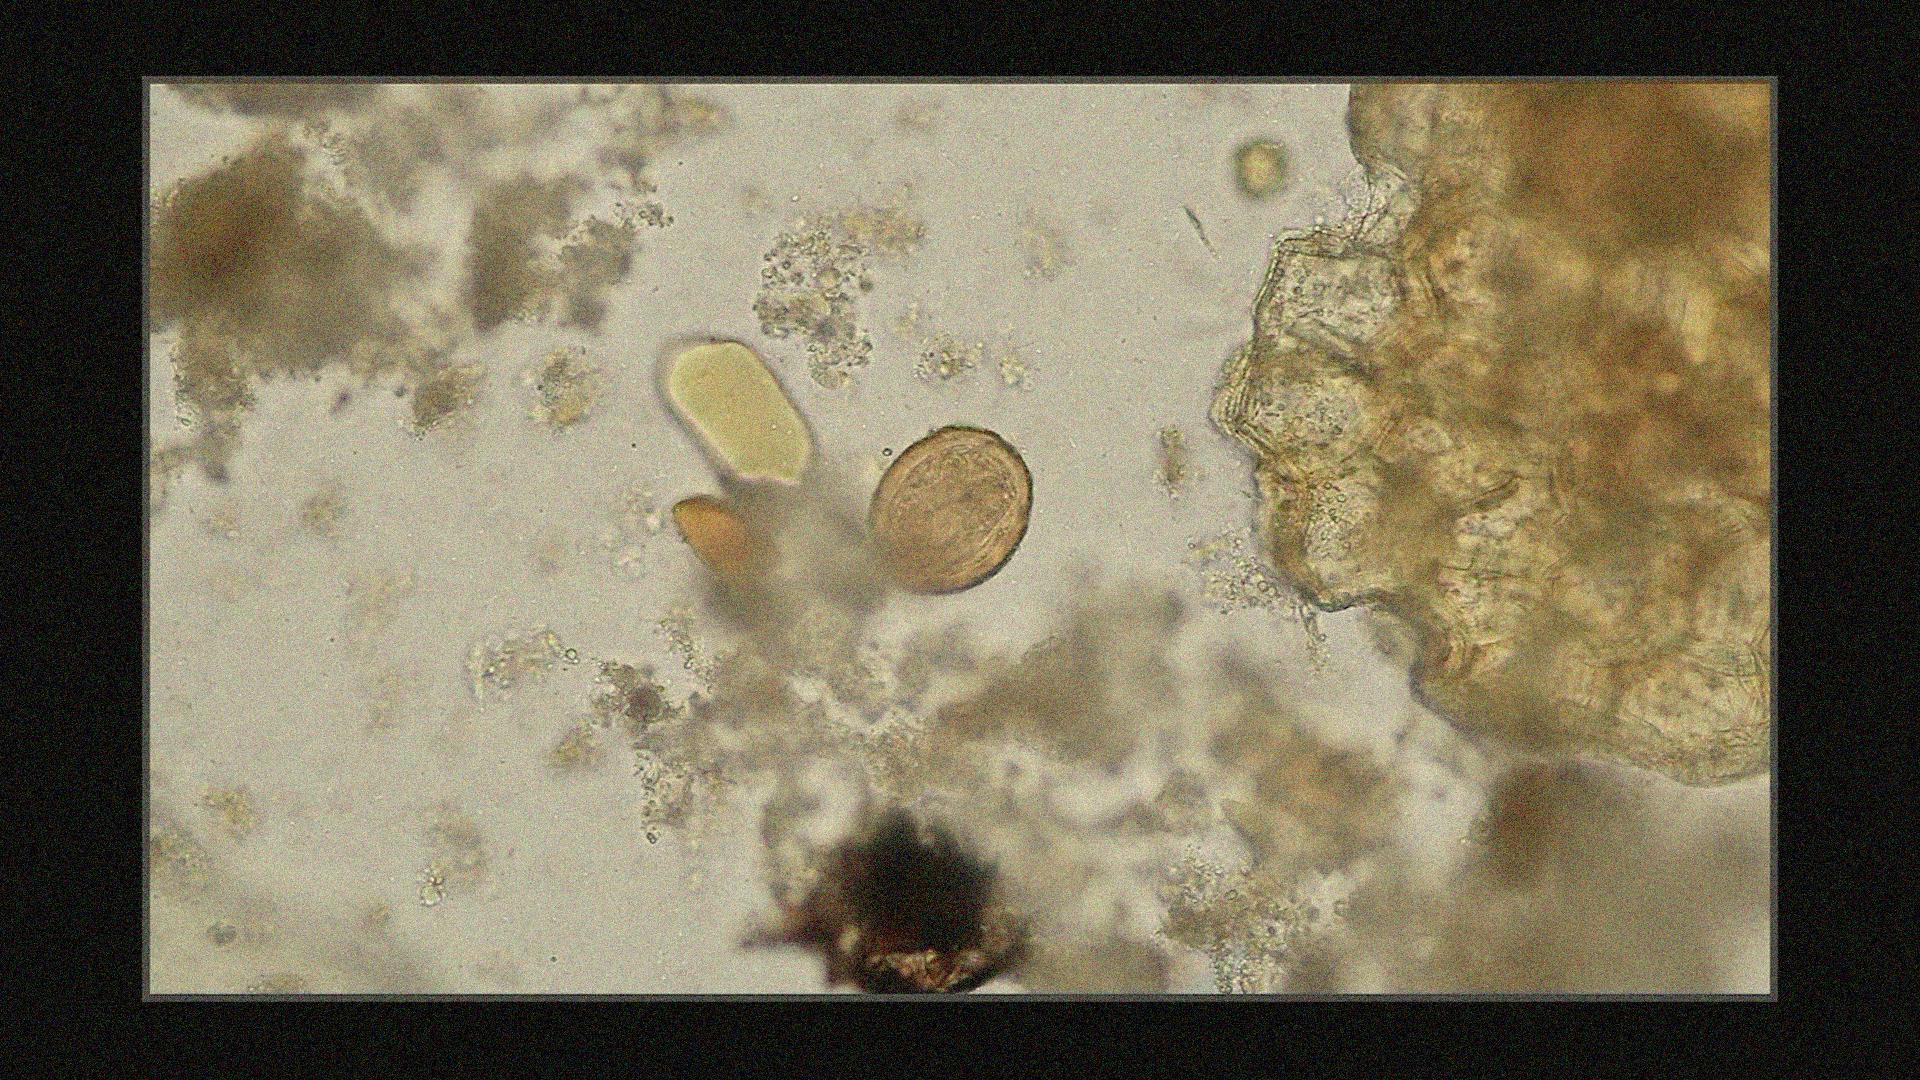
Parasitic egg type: Ascaris lumbricoides